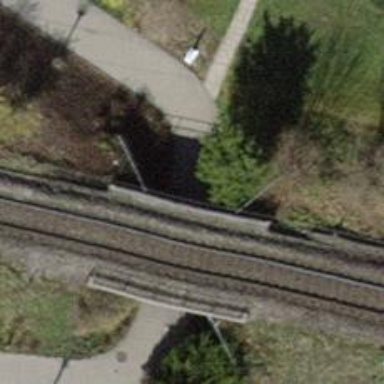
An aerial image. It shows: Tunnel path with asphalt surface.